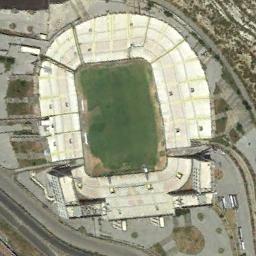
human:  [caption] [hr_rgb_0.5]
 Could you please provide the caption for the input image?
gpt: There are many roads beside the stadium .

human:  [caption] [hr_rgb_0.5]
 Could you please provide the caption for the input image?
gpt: This stadium has a white podium and a blue runway .

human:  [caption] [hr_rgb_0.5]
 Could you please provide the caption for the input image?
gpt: Square stadium built on concrete floor .

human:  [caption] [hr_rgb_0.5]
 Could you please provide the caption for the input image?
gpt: The stadium is on the bare land next to some trees .

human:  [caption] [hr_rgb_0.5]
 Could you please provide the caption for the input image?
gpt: There are some green lawns beside the stadium with a white roof .